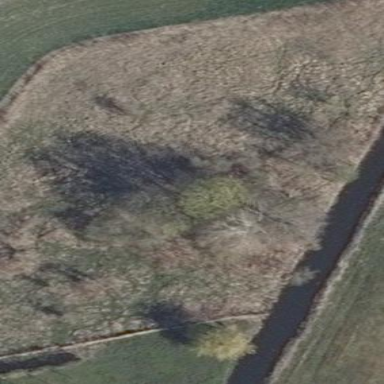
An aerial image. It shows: Wetland area characterized by wet meadow.